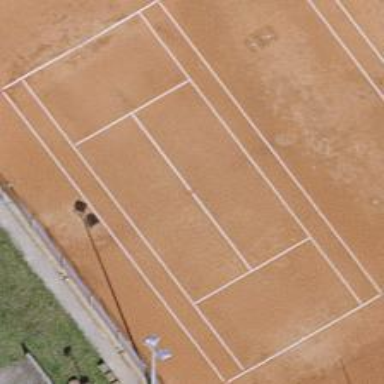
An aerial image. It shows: Tennis court on pitch.